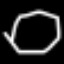
Label: octagon